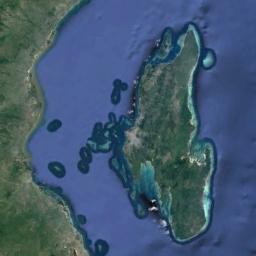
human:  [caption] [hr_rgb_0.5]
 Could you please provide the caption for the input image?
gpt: The island on the right is the largest .

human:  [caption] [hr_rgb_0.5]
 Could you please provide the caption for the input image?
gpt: A big island and some small islands are surrounded by light blue waters and a land is near these islands .

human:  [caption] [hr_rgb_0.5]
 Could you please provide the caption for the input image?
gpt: There are many trees on the island .

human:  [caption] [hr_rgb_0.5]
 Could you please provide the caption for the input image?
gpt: The irregularly shaped green island is surrounded by blue sea water, The island is full of green plants and there is a large land next to it .

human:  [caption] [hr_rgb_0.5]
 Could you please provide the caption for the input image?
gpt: There are green islands is on a blue sea beside the mainland .